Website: bh-photo
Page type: receipt
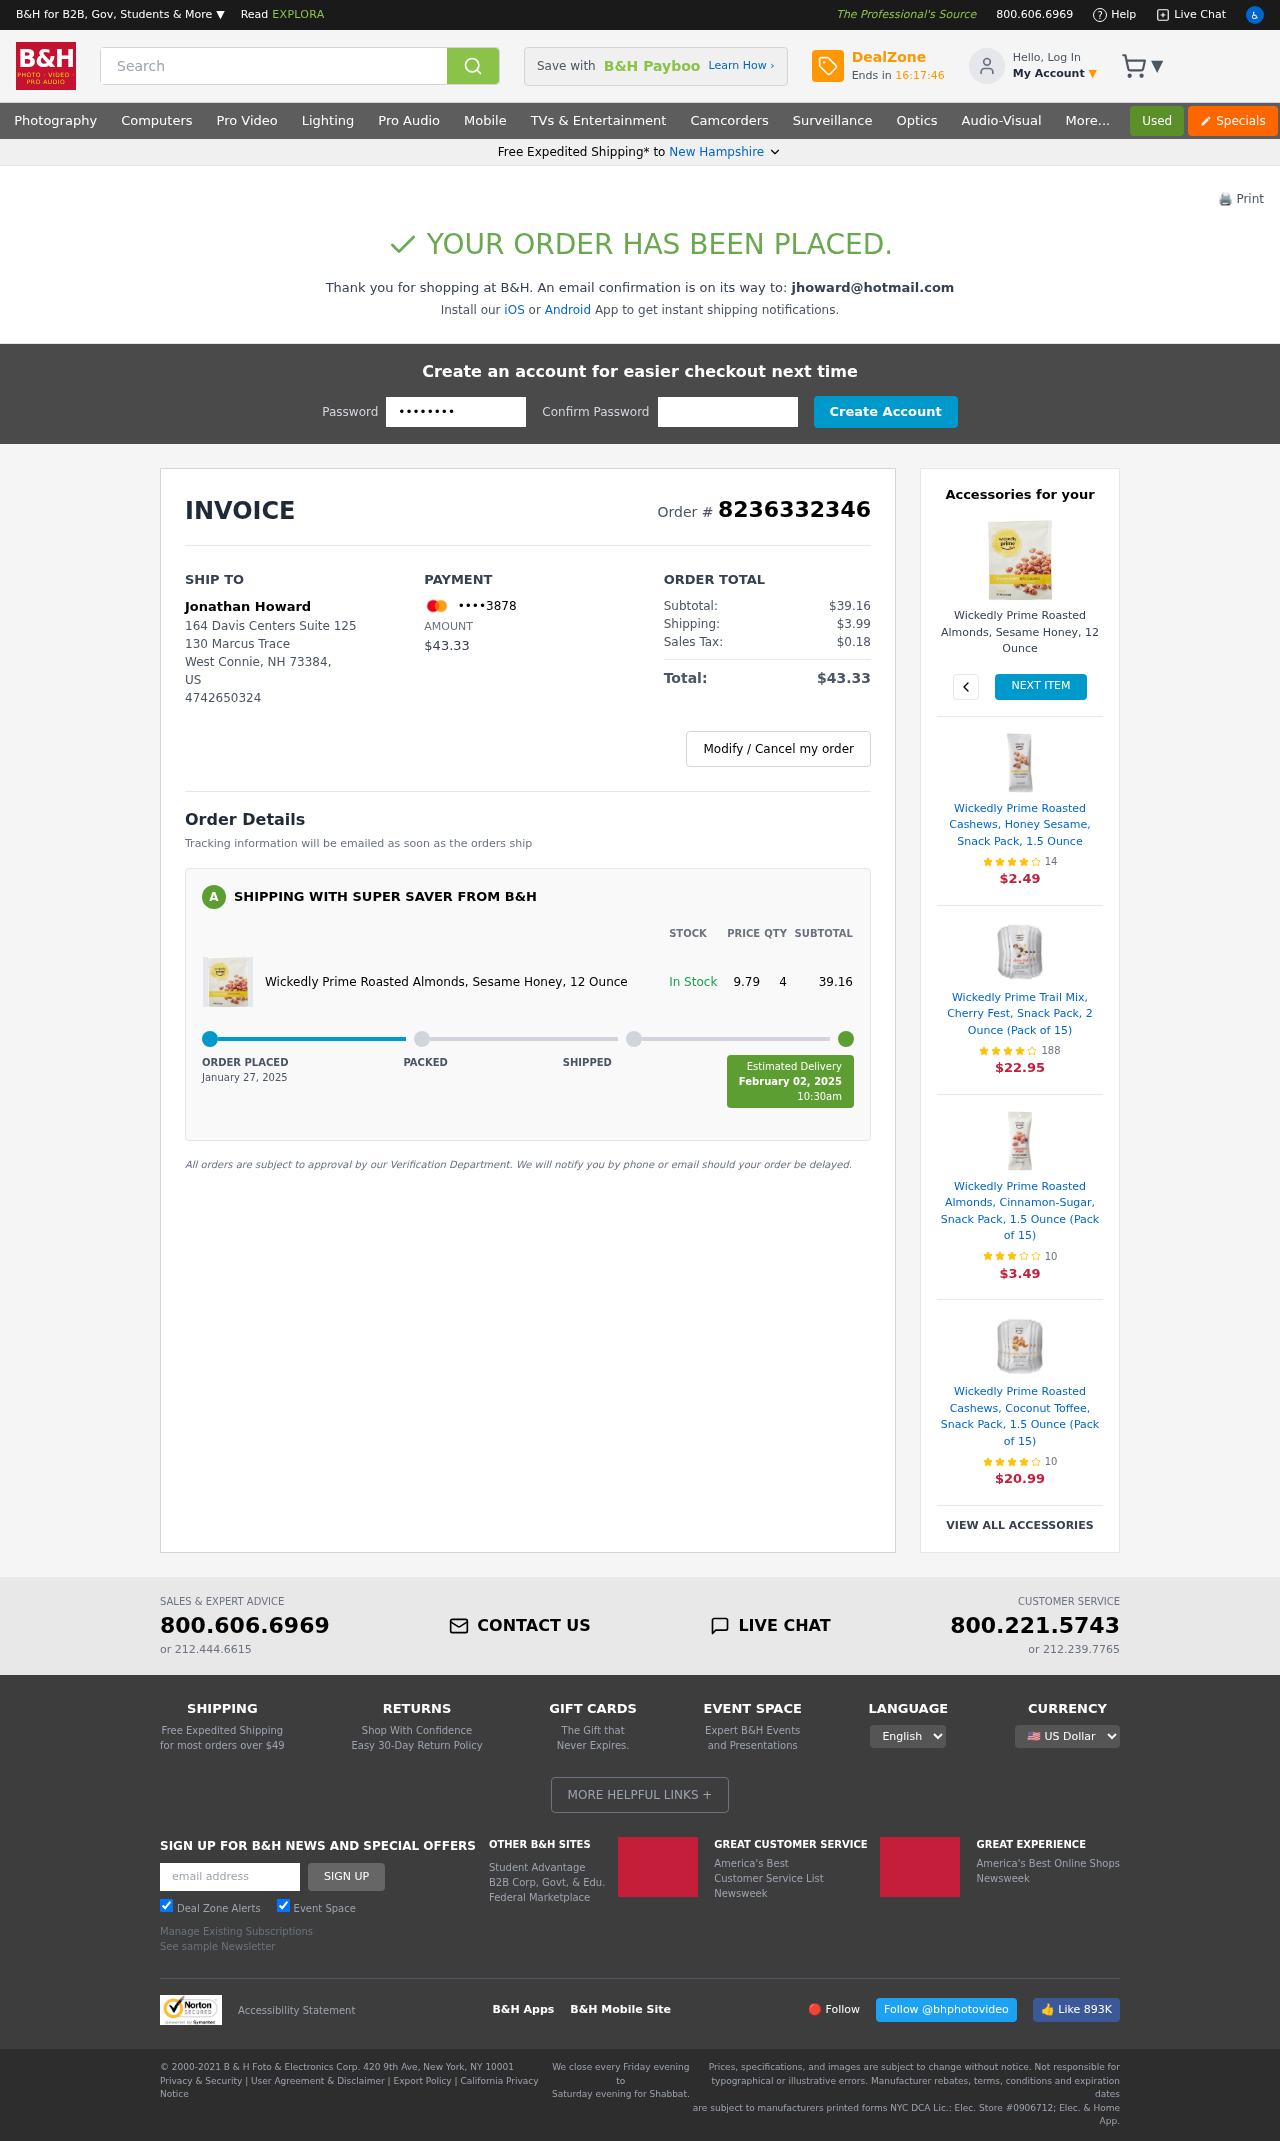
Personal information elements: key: PII_CARD_LAST4
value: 3878
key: PII_CITY
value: West Connie
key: PII_EMAIL
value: jhoward@hotmail.com
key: PII_FULLNAME
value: Jonathan Howard
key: PII_PHONE
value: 4742650324
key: PII_POSTCODE
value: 73384
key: PII_STATE
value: New Hampshire
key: PII_STATE_ABBR
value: NH
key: PII_STREET
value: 164 Davis Centers Suite 125
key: PII_STREET2
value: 130 Marcus Trace
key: PII_COUNTRY_CODE
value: US
Product elements: key: PRODUCT1_NAME
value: Wickedly Prime Roasted Almonds, Sesame Honey, 12 Ounce
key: PRODUCT1_PRICE
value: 9.79
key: PRODUCT1_QUANTITY
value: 4
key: PRODUCT1_NAME2
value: Wickedly Prime Roasted Almonds, Sesame Honey, 12 Ounce
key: PRODUCT2_NAME
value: Wickedly Prime Roasted Cashews, Honey Sesame, Snack Pack, 1.5 Ounce
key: PRODUCT2_NUM_RATINGS
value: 14
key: PRODUCT2_PRICE
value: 2.49
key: PRODUCT3_NAME
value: Wickedly Prime Trail Mix, Cherry Fest, Snack Pack, 2 Ounce (Pack of 15)
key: PRODUCT3_NUM_RATINGS
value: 188
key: PRODUCT3_PRICE
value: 22.95
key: PRODUCT4_NAME
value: Wickedly Prime Roasted Almonds, Cinnamon-Sugar, Snack Pack, 1.5 Ounce (Pack of 15)
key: PRODUCT4_NUM_RATINGS
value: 10
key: PRODUCT4_PRICE
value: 3.49
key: PRODUCT5_NAME
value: Wickedly Prime Roasted Cashews, Coconut Toffee, Snack Pack, 1.5 Ounce (Pack of 15)
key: PRODUCT5_NUM_RATINGS
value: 10
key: PRODUCT5_PRICE
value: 20.99
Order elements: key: ORDER_ID
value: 8236332346
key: ORDER_TOTAL
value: $43.33
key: ORDER_SUBTOTAL
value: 39.16
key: ORDER_SUBTOTAL
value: $39.16
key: ORDER_SHIPPING_COST
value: $3.99
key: ORDER_TAX
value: $0.18
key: ORDER_DATE
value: January 27, 2025
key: ORDER_DELIVERY_DATE
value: February 02, 2025
Search elements: key: HEADER_SEARCH
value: Search